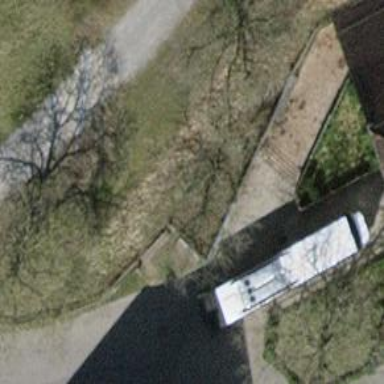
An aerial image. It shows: Brown bench in the vicinity.